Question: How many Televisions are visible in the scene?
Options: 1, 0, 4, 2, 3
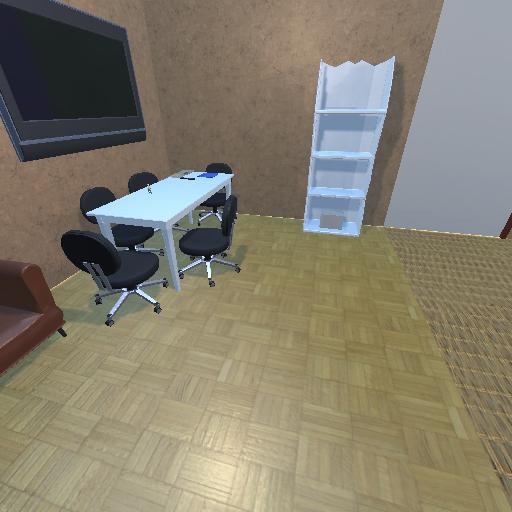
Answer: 1